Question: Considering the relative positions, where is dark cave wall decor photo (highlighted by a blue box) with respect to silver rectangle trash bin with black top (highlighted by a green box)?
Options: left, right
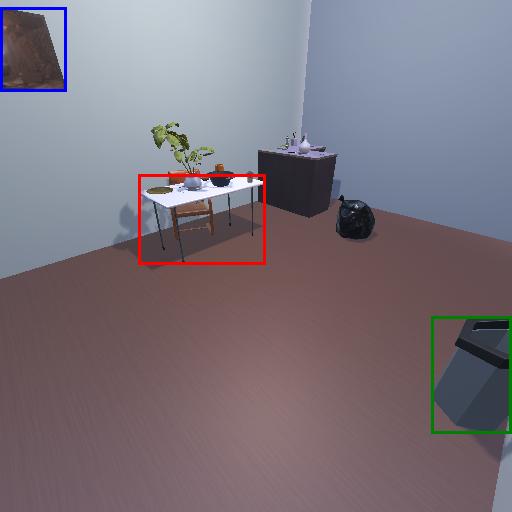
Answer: left